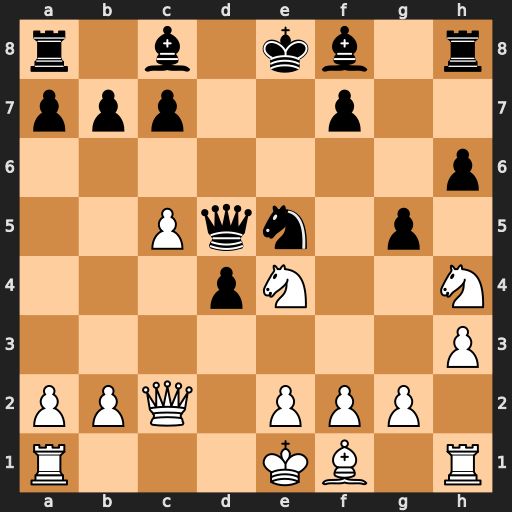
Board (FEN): r1b1kb1r/ppp2p2/7p/2Pqn1p1/3pN2N/7P/PPQ1PPP1/R3KB1R
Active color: w
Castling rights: KQkq
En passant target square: -
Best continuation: Nf6+ Kd8 Nxd5